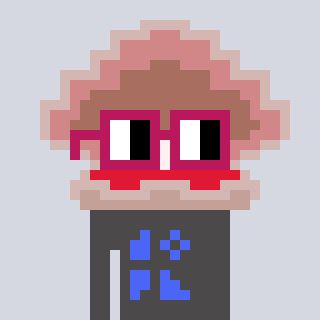
a pixel art character with square dark red glasses, a oyster-shaped head and a grayscale-colored body on a cool background